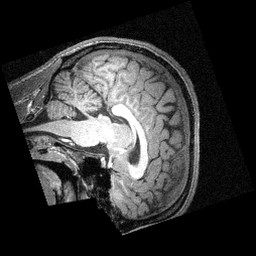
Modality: T1w
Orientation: sagittal
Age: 19
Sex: male